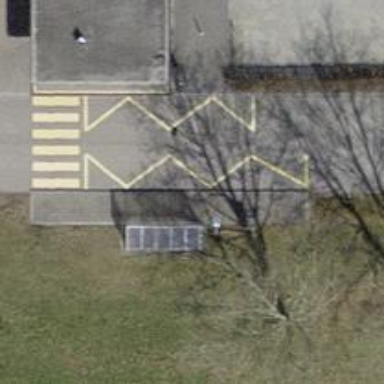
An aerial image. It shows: Bus stop with stop position for public transport.